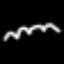
Label: squiggle